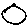
Label: circle